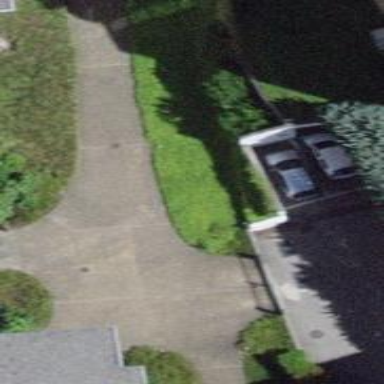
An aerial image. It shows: Pedestrian road.